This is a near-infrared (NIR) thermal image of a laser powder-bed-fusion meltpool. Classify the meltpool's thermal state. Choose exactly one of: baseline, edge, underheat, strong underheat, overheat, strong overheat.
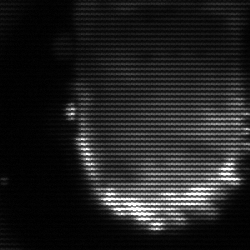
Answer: baseline